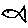
Label: fish